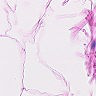
Metastatic tissue present: no